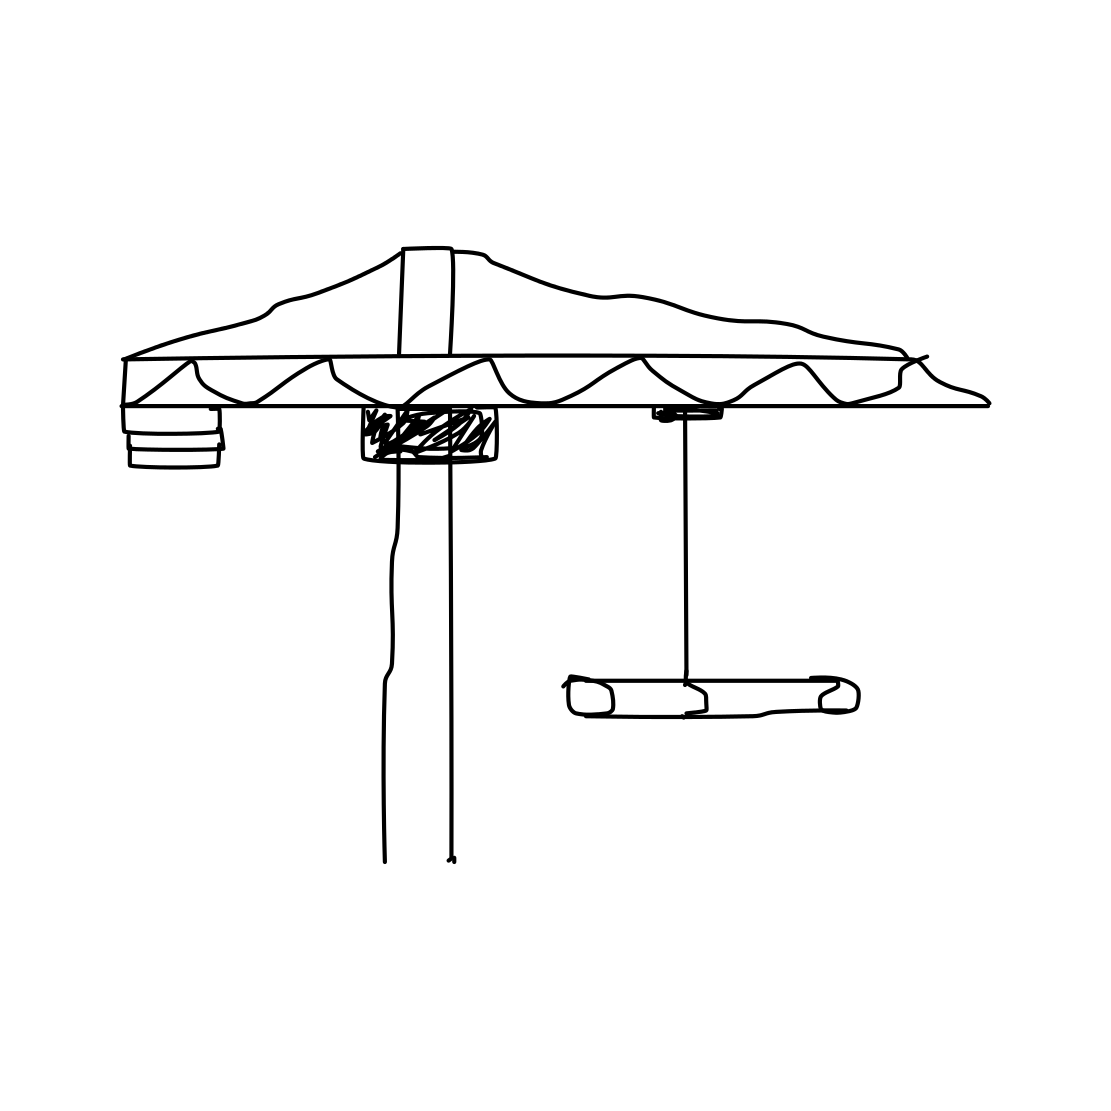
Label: crane (machine)